Question: As follow code, I want use mpDC to draw a cross line on mouse point,
when I move the mouse, the cross line will shift with my mouse point,
but maybe I dont know the usage of BitBlt, so I cant see any line in my draw area
(rectRange),
'''
CWnd *pWnd;
CRect rect;
CDC mShowDC;
CBitmap mShowBmp;
CPen mpen;
CPen *mOldpen;
CDC *mpDC;
mpDC = GetDC();
mShowDC.CreateCompatibleDC(mpDC);
mShowBmp.CreateCompatibleBitmap(mpDC,rectRange.Width(),rectRange.Height());
mShowDC.SelectObject(mShowBmp);
BitBlt(mShowDC,0,0,rectRange.Width(),rectRange.Height(),
mbkCurveDC,0,0,SRCCOPY);
//InvalidateRect(rectRange);
if(boolShowMouseLine)
{
mpen.CreatePen(PS_SOLID,1,RGB(0,0,0));
mOldpen = mShowDC.SelectObject(&mpen);
mShowDC.MoveTo(rectRange.left,mMousePoint.y);
mShowDC.LineTo(mMousePoint.x - 1,mMousePoint.y);
mShowDC.MoveTo(mMousePoint.x + 1,mMousePoint.y);
mShowDC.LineTo(rectRange.bottom,mMousePoint.y);
mShowDC.MoveTo(mMousePoint.x,rectRange.top);
mShowDC.LineTo(mMousePoint.x,mMousePoint.y - 1);
mShowDC.MoveTo(mMousePoint.x,mMousePoint.y + 1);
mShowDC.LineTo(mMousePoint.x,rectRange.right);
mpen.DeleteObject();
mShowDC.SelectObject(mOldpen);
}
mpDC->BitBlt(rectRange.left, rectRange.top,
rectRange.Width(), rectRange.Height(),
&mShowDC, rectRange.left, rectRange.top, SRCCOPY);
'''
My another method to draw cross line as follow code
'''
CDC *cdc;
cdc = GetDC();
if(boolShowMouseLine)
{
cdc->MoveTo(rectRange.left,mMousePoint.y);
cdc->LineTo(mMousePoint.x - 1,mMousePoint.y);
cdc->MoveTo(mMousePoint.x + 1,mMousePoint.y);
cdc->LineTo(rectRange.right,mMousePoint.y);
cdc->MoveTo(mMousePoint.x,rectRange.top);
cdc->LineTo(mMousePoint.x,mMousePoint.y - 1);
cdc->MoveTo(mMousePoint.x,mMousePoint.y + 1);
cdc->LineTo(mMousePoint.x,rectRange.bottom);
}
'''
Current situation is the picture
but this code will draw many cross line when shift the mouse location,
How do I Clear the previous cross line...
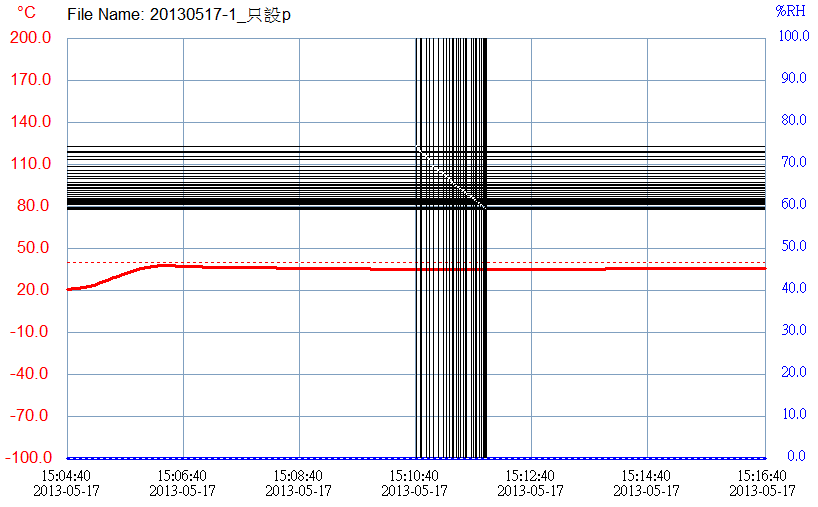
Answer: the key point to do this without using bitmap is cdc->SetROP2(R2_NOT).
and you should record the point for the last drawing.
I try to test it by the following steps, hope is will help
1. define CPoint m_lastPoint in C**view
2. Initilize m_lastPoint = CPoint(-100,-100) in C**view construct function
3. add OnMouseMove function for the message WM_MOUSEMOVE or other message you want to add. CDC *cdc; cdc = GetDC(); CPoint mMousePoint = point;
CRect rectRange;//(0,0,500,500);
GetClientRect(&rectRange);
if(m_lastPoint.x >= 0 && m_lastPoint.y >= 0)
{
cdc->SetROP2(R2_NOT);
mMousePoint = m_lastPoint;
cdc->MoveTo(rectRange.left,mMousePoint.y);
cdc->LineTo(mMousePoint.x - 1,mMousePoint.y);
cdc->MoveTo(mMousePoint.x + 1,mMousePoint.y);
cdc->LineTo(rectRange.right,mMousePoint.y);
cdc->MoveTo(mMousePoint.x,rectRange.top);
cdc->LineTo(mMousePoint.x,mMousePoint.y - 1);
cdc->MoveTo(mMousePoint.x,mMousePoint.y + 1);
cdc->LineTo(mMousePoint.x,rectRange.bottom);
}
cdc->SetROP2(R2_BLACK);
mMousePoint=point;
cdc->MoveTo(rectRange.left,mMousePoint.y);
cdc->LineTo(mMousePoint.x - 1,mMousePoint.y);
cdc->MoveTo(mMousePoint.x + 1,mMousePoint.y);
cdc->LineTo(rectRange.right,mMousePoint.y);
cdc->MoveTo(mMousePoint.x,rectRange.top);
cdc->LineTo(mMousePoint.x,mMousePoint.y - 1);
cdc->MoveTo(mMousePoint.x,mMousePoint.y + 1);
cdc->LineTo(mMousePoint.x,rectRange.bottom);
m_lastPoint = mMousePoint;